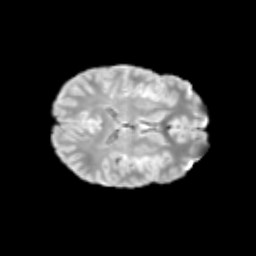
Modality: T2w
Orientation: axial
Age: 12
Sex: female
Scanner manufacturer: siemens
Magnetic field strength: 3 T
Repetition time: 3.8 s
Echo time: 0.07 s